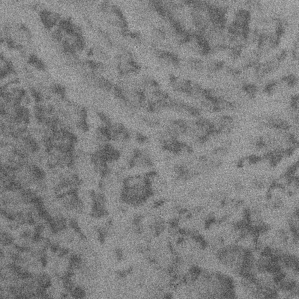
Label: frost